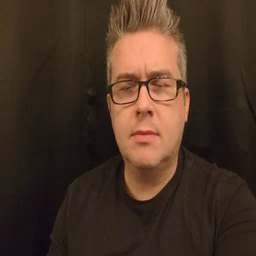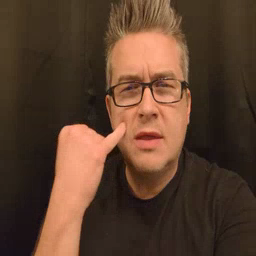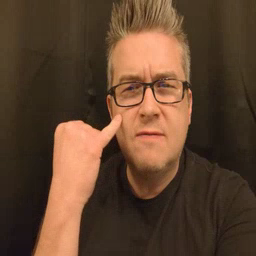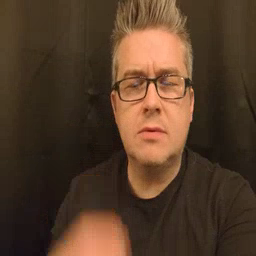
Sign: if